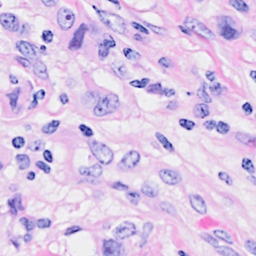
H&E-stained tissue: Breast